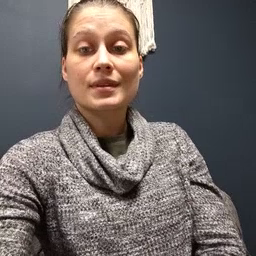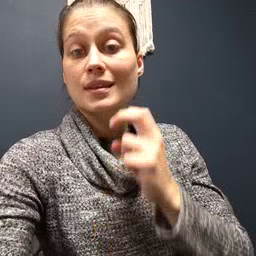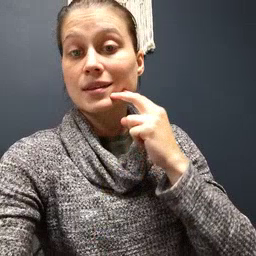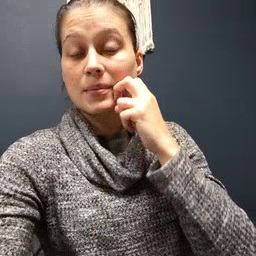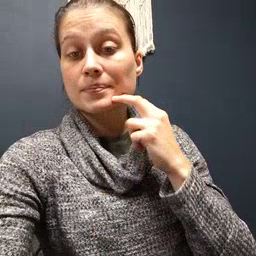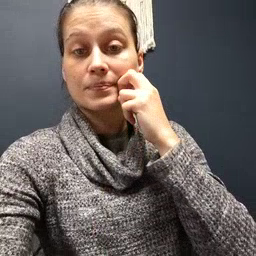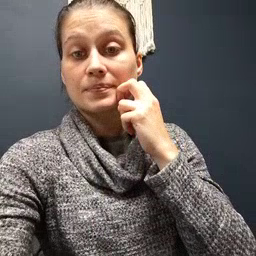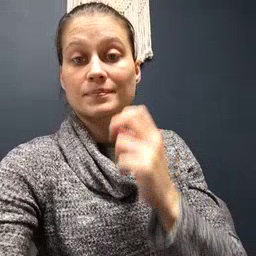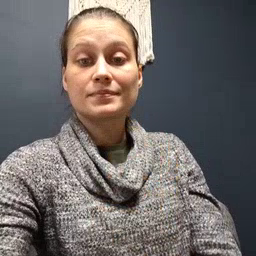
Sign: gum